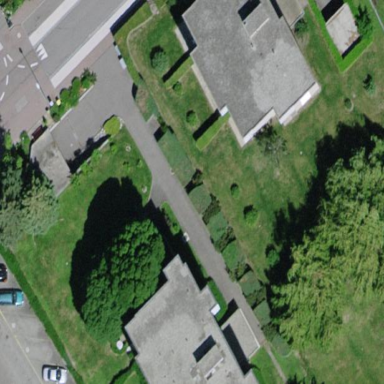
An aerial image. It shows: Building with flat roof.